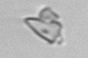
Label: detritus_transparent